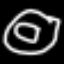
Label: donut